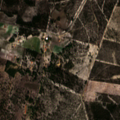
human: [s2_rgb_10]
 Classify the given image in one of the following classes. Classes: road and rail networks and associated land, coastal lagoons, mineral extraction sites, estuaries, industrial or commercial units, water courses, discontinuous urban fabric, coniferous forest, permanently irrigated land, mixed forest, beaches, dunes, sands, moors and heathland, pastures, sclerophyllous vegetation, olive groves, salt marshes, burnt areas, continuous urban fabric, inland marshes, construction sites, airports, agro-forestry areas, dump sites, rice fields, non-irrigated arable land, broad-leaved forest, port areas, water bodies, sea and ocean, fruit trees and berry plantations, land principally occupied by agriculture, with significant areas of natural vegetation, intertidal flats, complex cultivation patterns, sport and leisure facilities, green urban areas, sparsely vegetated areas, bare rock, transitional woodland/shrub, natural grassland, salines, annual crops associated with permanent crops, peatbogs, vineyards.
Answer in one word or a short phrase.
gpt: complex cultivation patterns, coniferous forest, transitional woodland/shrub